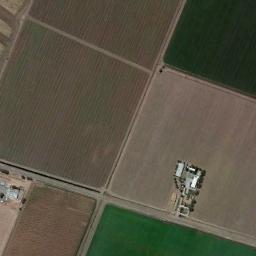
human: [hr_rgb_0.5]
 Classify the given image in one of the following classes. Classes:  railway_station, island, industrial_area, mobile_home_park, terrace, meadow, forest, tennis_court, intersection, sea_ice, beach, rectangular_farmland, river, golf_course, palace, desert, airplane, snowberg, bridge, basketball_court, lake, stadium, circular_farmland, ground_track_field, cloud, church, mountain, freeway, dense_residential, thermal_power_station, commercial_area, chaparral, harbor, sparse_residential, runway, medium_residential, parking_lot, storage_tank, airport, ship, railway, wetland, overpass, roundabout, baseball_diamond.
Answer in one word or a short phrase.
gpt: rectangular_farmland